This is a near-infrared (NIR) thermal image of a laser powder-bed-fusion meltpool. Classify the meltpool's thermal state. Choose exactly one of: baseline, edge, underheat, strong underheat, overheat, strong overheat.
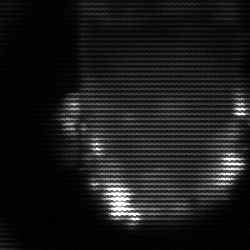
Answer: baseline